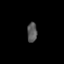
Tissue: prostate
Cell type: T cells
Senescence score: 0.8941
Nuclear area (px): 194
Mean DAPI intensity: 86.619